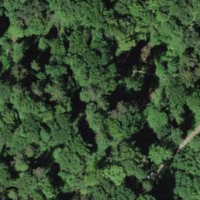
EUNIS habitat code: 41
Species observed at this site:
Hedera helix
Ilex aquifolium
Tussilago farfara